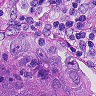
Metastatic tissue present: yes